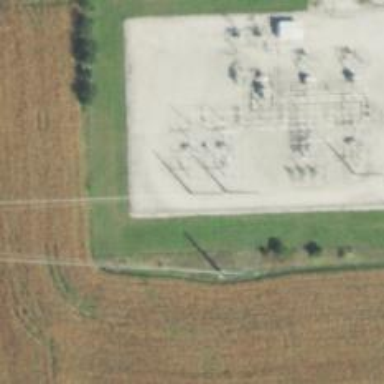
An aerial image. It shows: Power tower.